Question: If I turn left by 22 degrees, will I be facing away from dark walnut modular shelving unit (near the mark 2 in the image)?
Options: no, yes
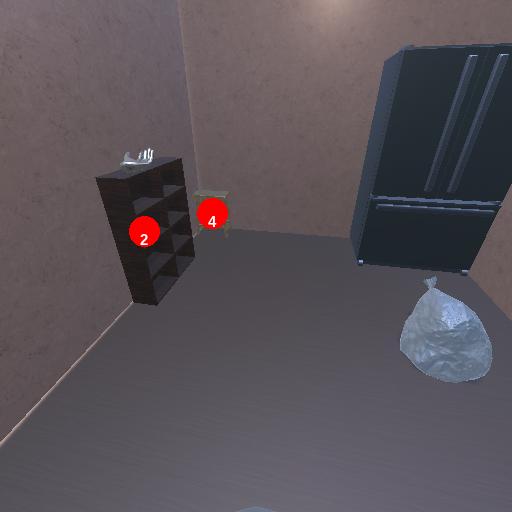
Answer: no